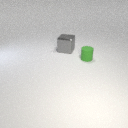
large gray metal cube behind small green rubber cylinder